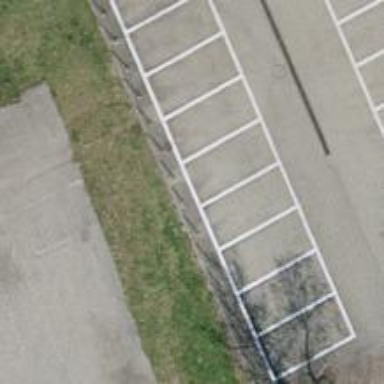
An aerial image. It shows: Bollard barrier.